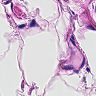
Metastatic tissue present: no